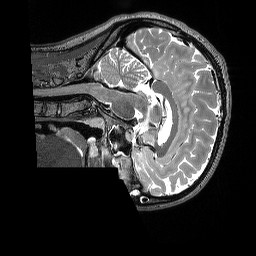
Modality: T2w
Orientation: sagittal
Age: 26
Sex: female
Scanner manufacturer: siemens
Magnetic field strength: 3 T
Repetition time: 3.2 s
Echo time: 0.564 s